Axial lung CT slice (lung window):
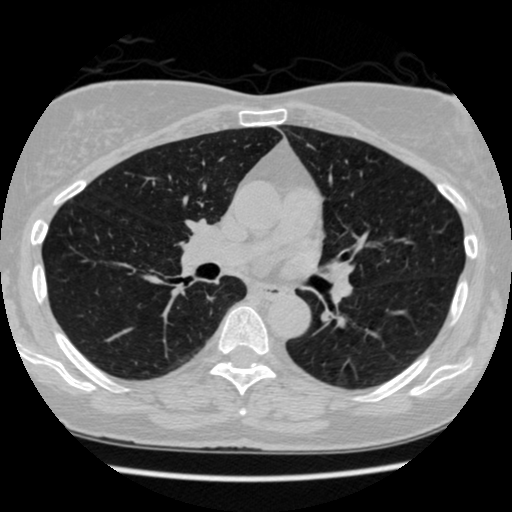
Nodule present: no